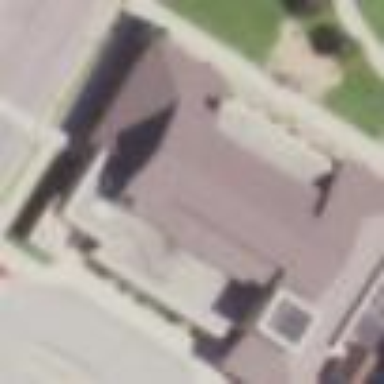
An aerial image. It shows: Building that serves as library.